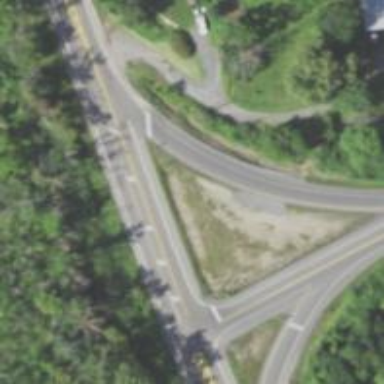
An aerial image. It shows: Asphalt road classified as trunk highway.